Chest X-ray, PA view. Patient: 60 years old, sex M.
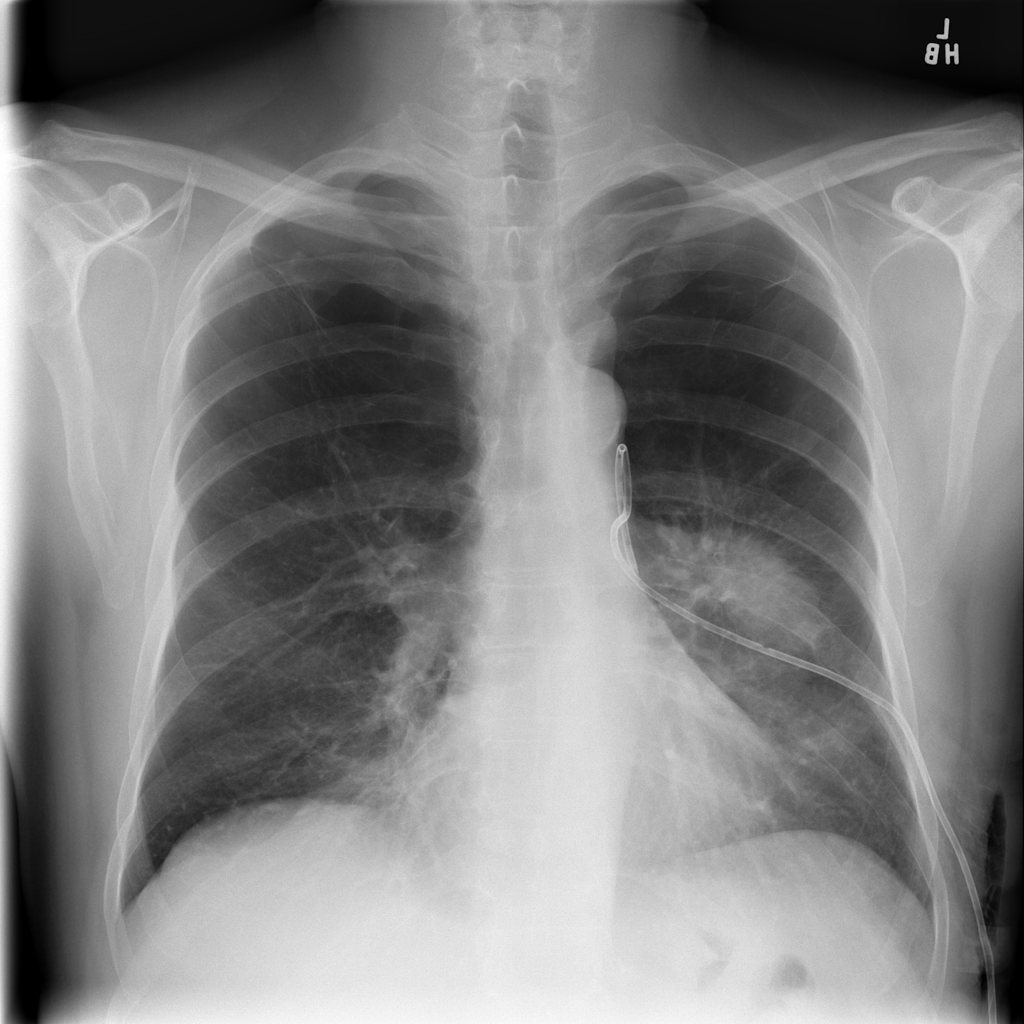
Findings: Mass